Aerial crown-view tile of a tropical tree (Barro Colorado Island, Panama), acquired 20250124:
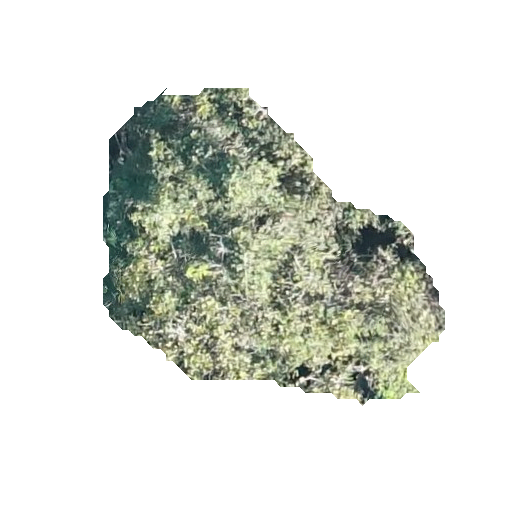
Species: Anacardium excelsum
GBIF accepted scientific name: Anacardium excelsum
Crown area: 109.579 m²